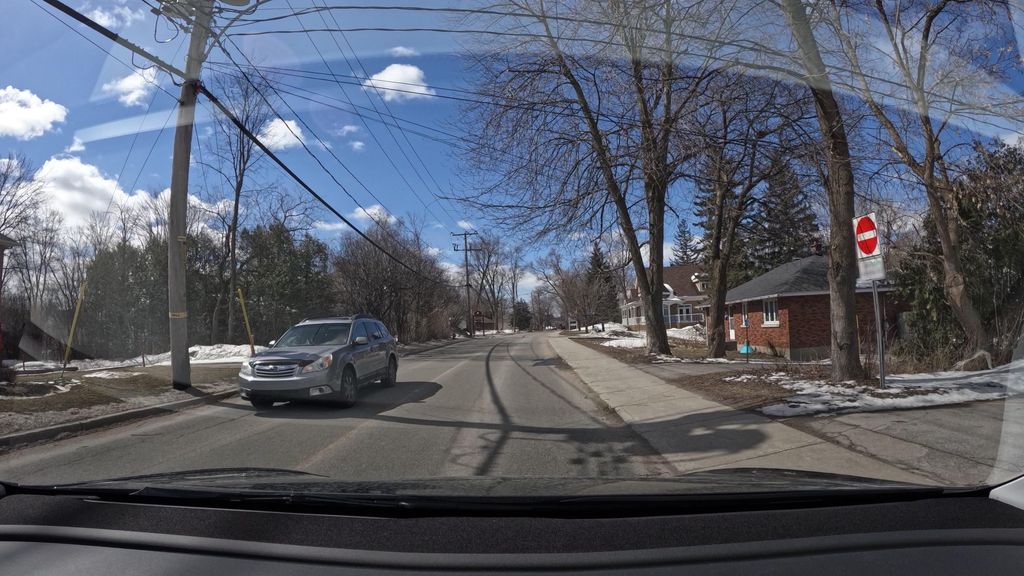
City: montreal